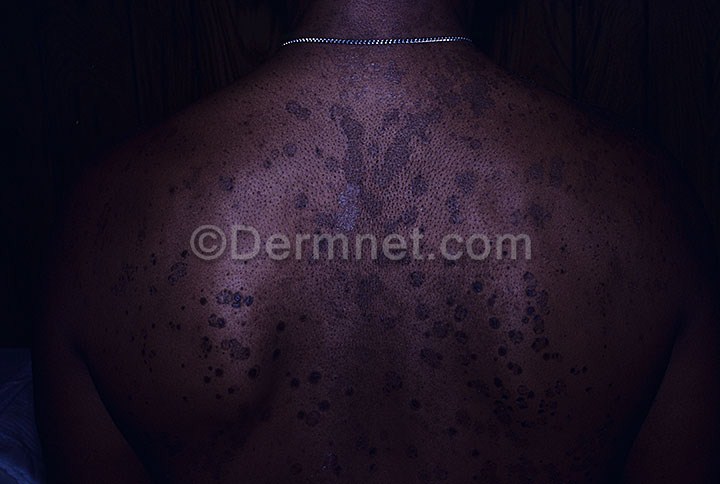
Disease: Tinea Ringworm Candidiasis and other Fungal Infections